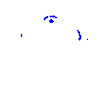
Particle: kaon